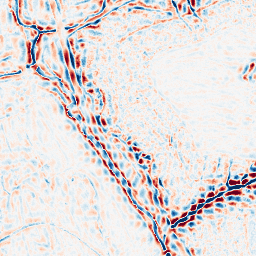
Category: wavelet
Decomposition family: wavelet_dwt
Decomposition parameters: wavelet: db8
level: 3
Upsampling method: bspline
Upsampling parameters: scale: 2
Upsampling scale: 2